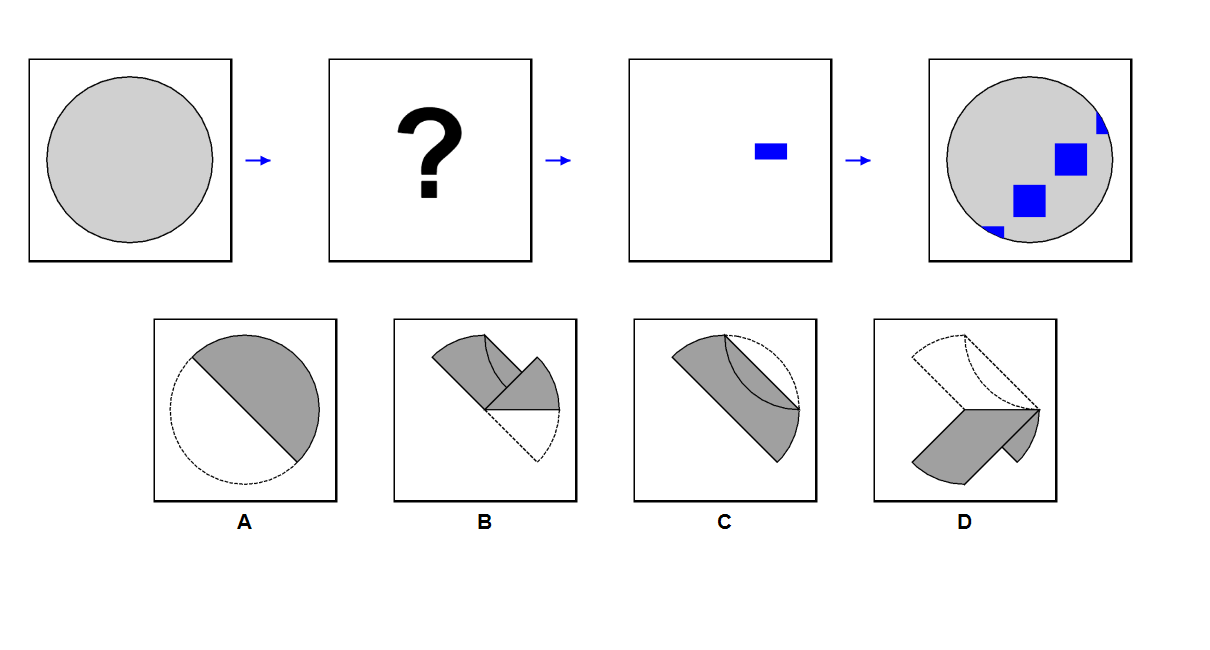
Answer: D